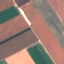
Land use / land cover: AnnualCrop